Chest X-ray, AP view. Patient: 52 years old, sex M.
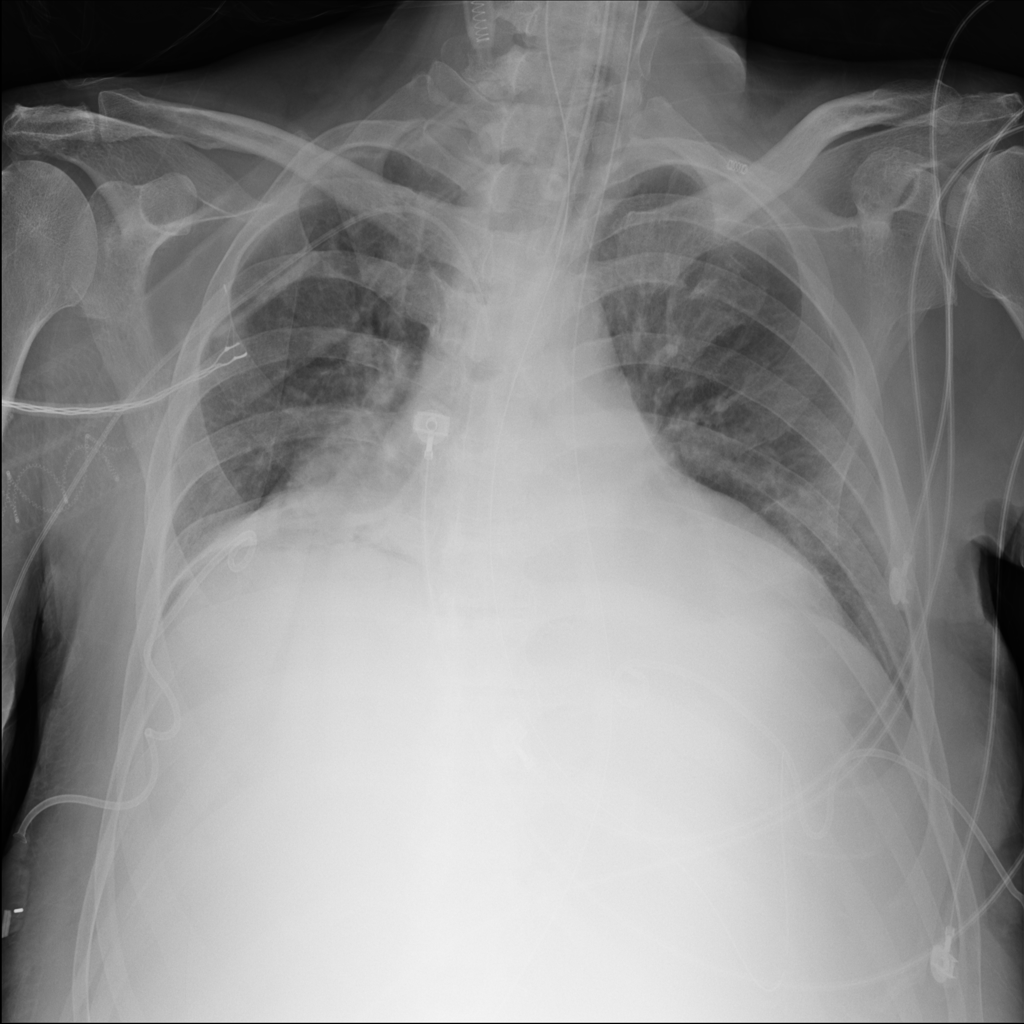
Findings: Infiltration